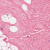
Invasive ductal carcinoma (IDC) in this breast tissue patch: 0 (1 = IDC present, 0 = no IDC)